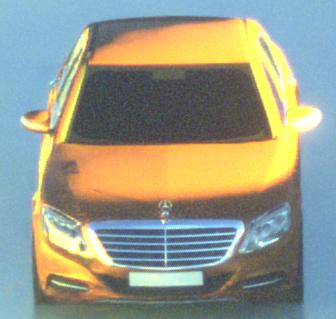
Make: Mercedes-Benz
Model: S 400 HYBRID
Detailed model: S-Class (222) Limousine
Model produced from: 2013/05
Model produced until: 2015/04
Doors: 4
Color: orange
Road condition: wet road
Daytime: sunrise or sunset
Contrast: high contrast